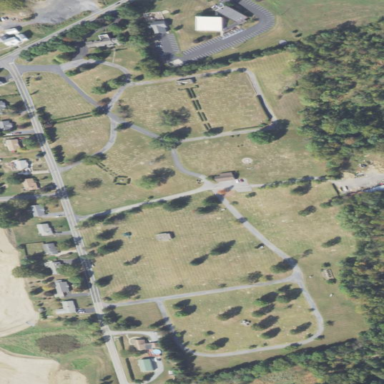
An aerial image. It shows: Cemetery.